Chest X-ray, PA view. Patient: 60 years old, sex M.
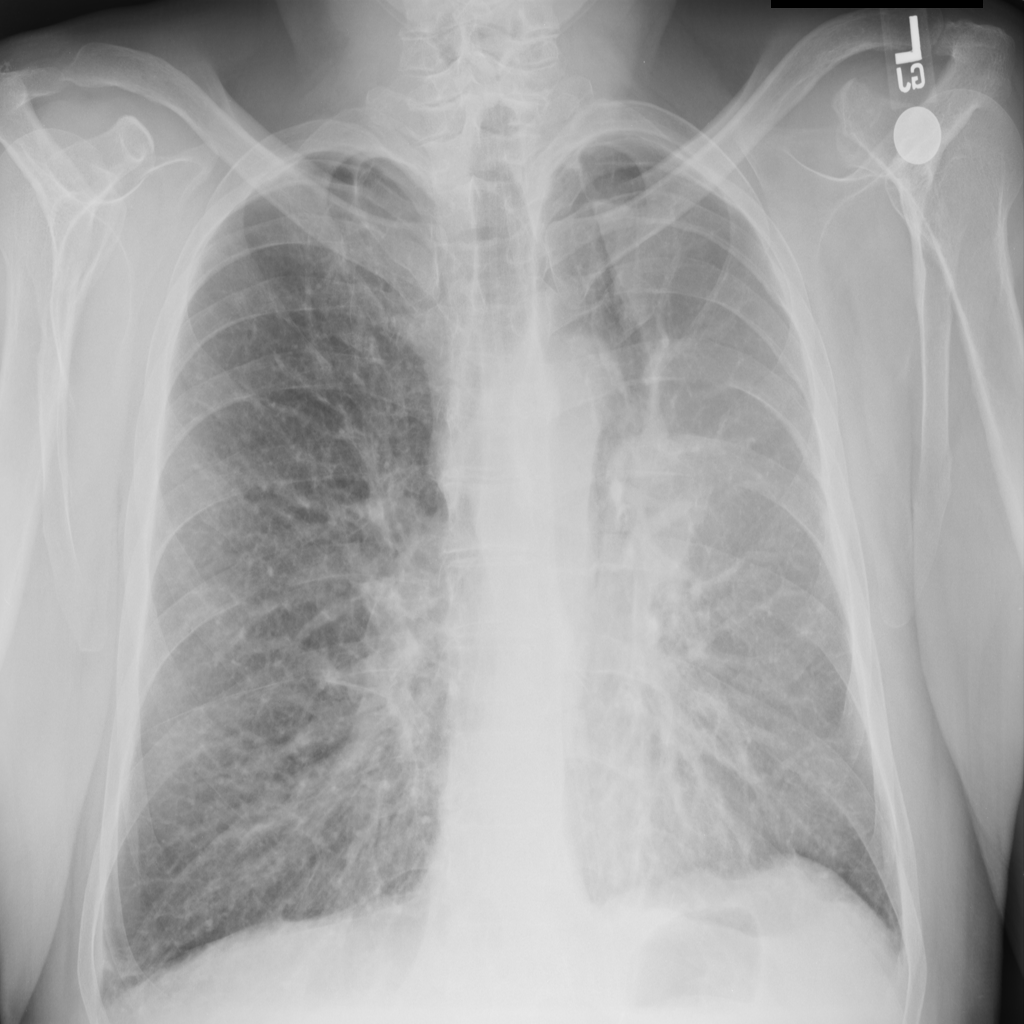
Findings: No Finding